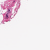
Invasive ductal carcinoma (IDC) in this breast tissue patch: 0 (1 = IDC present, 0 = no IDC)